Interaction volume radius: 5 \u00c5
Interaction volume height: 15 \u00c5
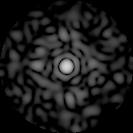
Disorder parameter: 0.8242